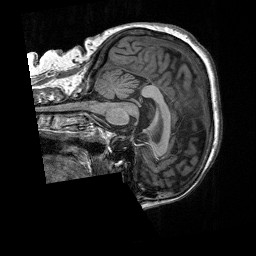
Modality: T1w
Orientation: sagittal
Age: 70
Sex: female
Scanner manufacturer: siemens
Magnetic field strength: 3 T
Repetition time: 2.4 s
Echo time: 0.00226 s